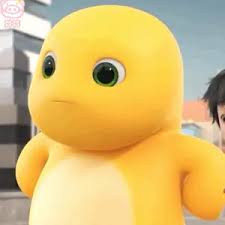
Label: nailong